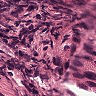
Metastatic tissue present: yes